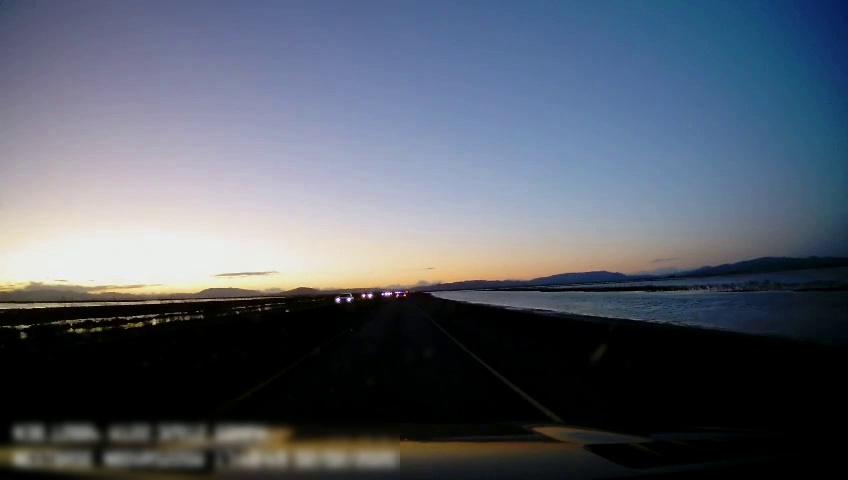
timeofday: Dusk/Dawn/Twilight
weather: Sunny
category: Drivable Space
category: Vehicles | Car
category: Vehicles | Truck
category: Vehicles | Car
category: Lanes | Current Lane
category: Lanes | Current Lane